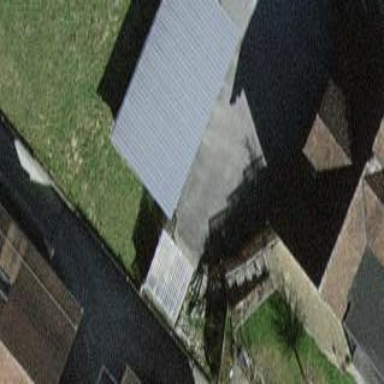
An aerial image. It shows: Garage building.